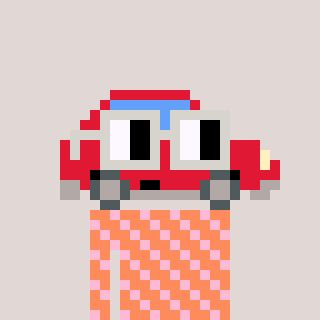
a pixel art character with square light gray glasses, a car-shaped head and a peachy-colored body on a warm background